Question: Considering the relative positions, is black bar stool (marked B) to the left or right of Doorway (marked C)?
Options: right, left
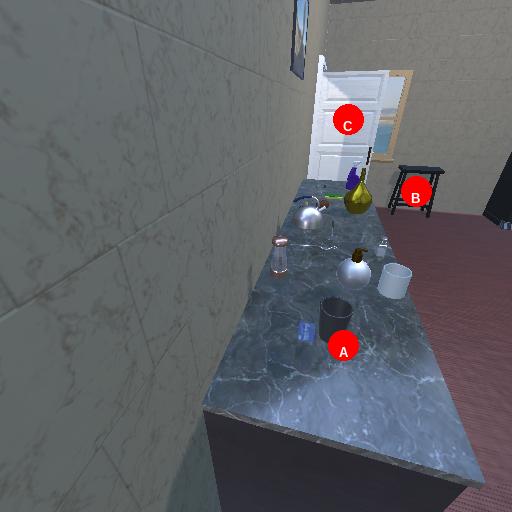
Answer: right